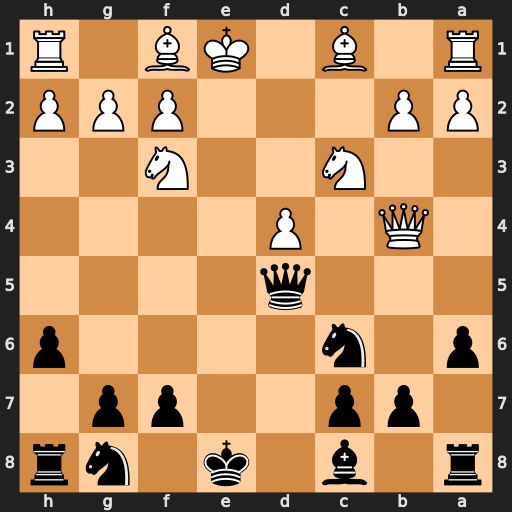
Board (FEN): r1b1k1nr/1pp2pp1/p1n4p/3q4/1Q1P4/2N2N2/PP3PPP/R1B1KB1R
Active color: b
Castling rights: KQkq
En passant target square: -
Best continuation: Qe6+ Kd1 Nxb4